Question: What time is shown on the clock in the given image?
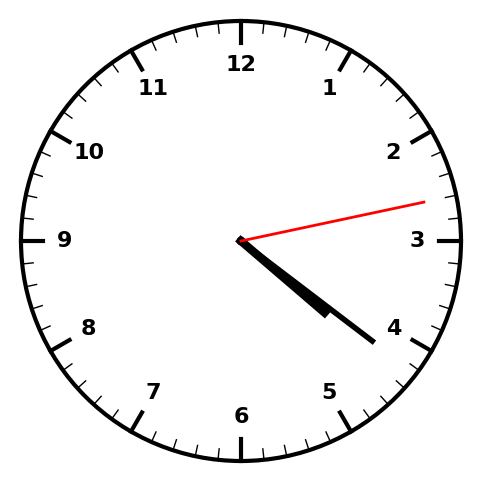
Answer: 04:21:13